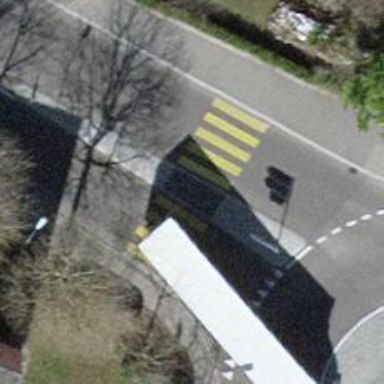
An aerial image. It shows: Marked zebra crossing with pedestrian island.